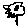
Label: flower